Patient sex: F
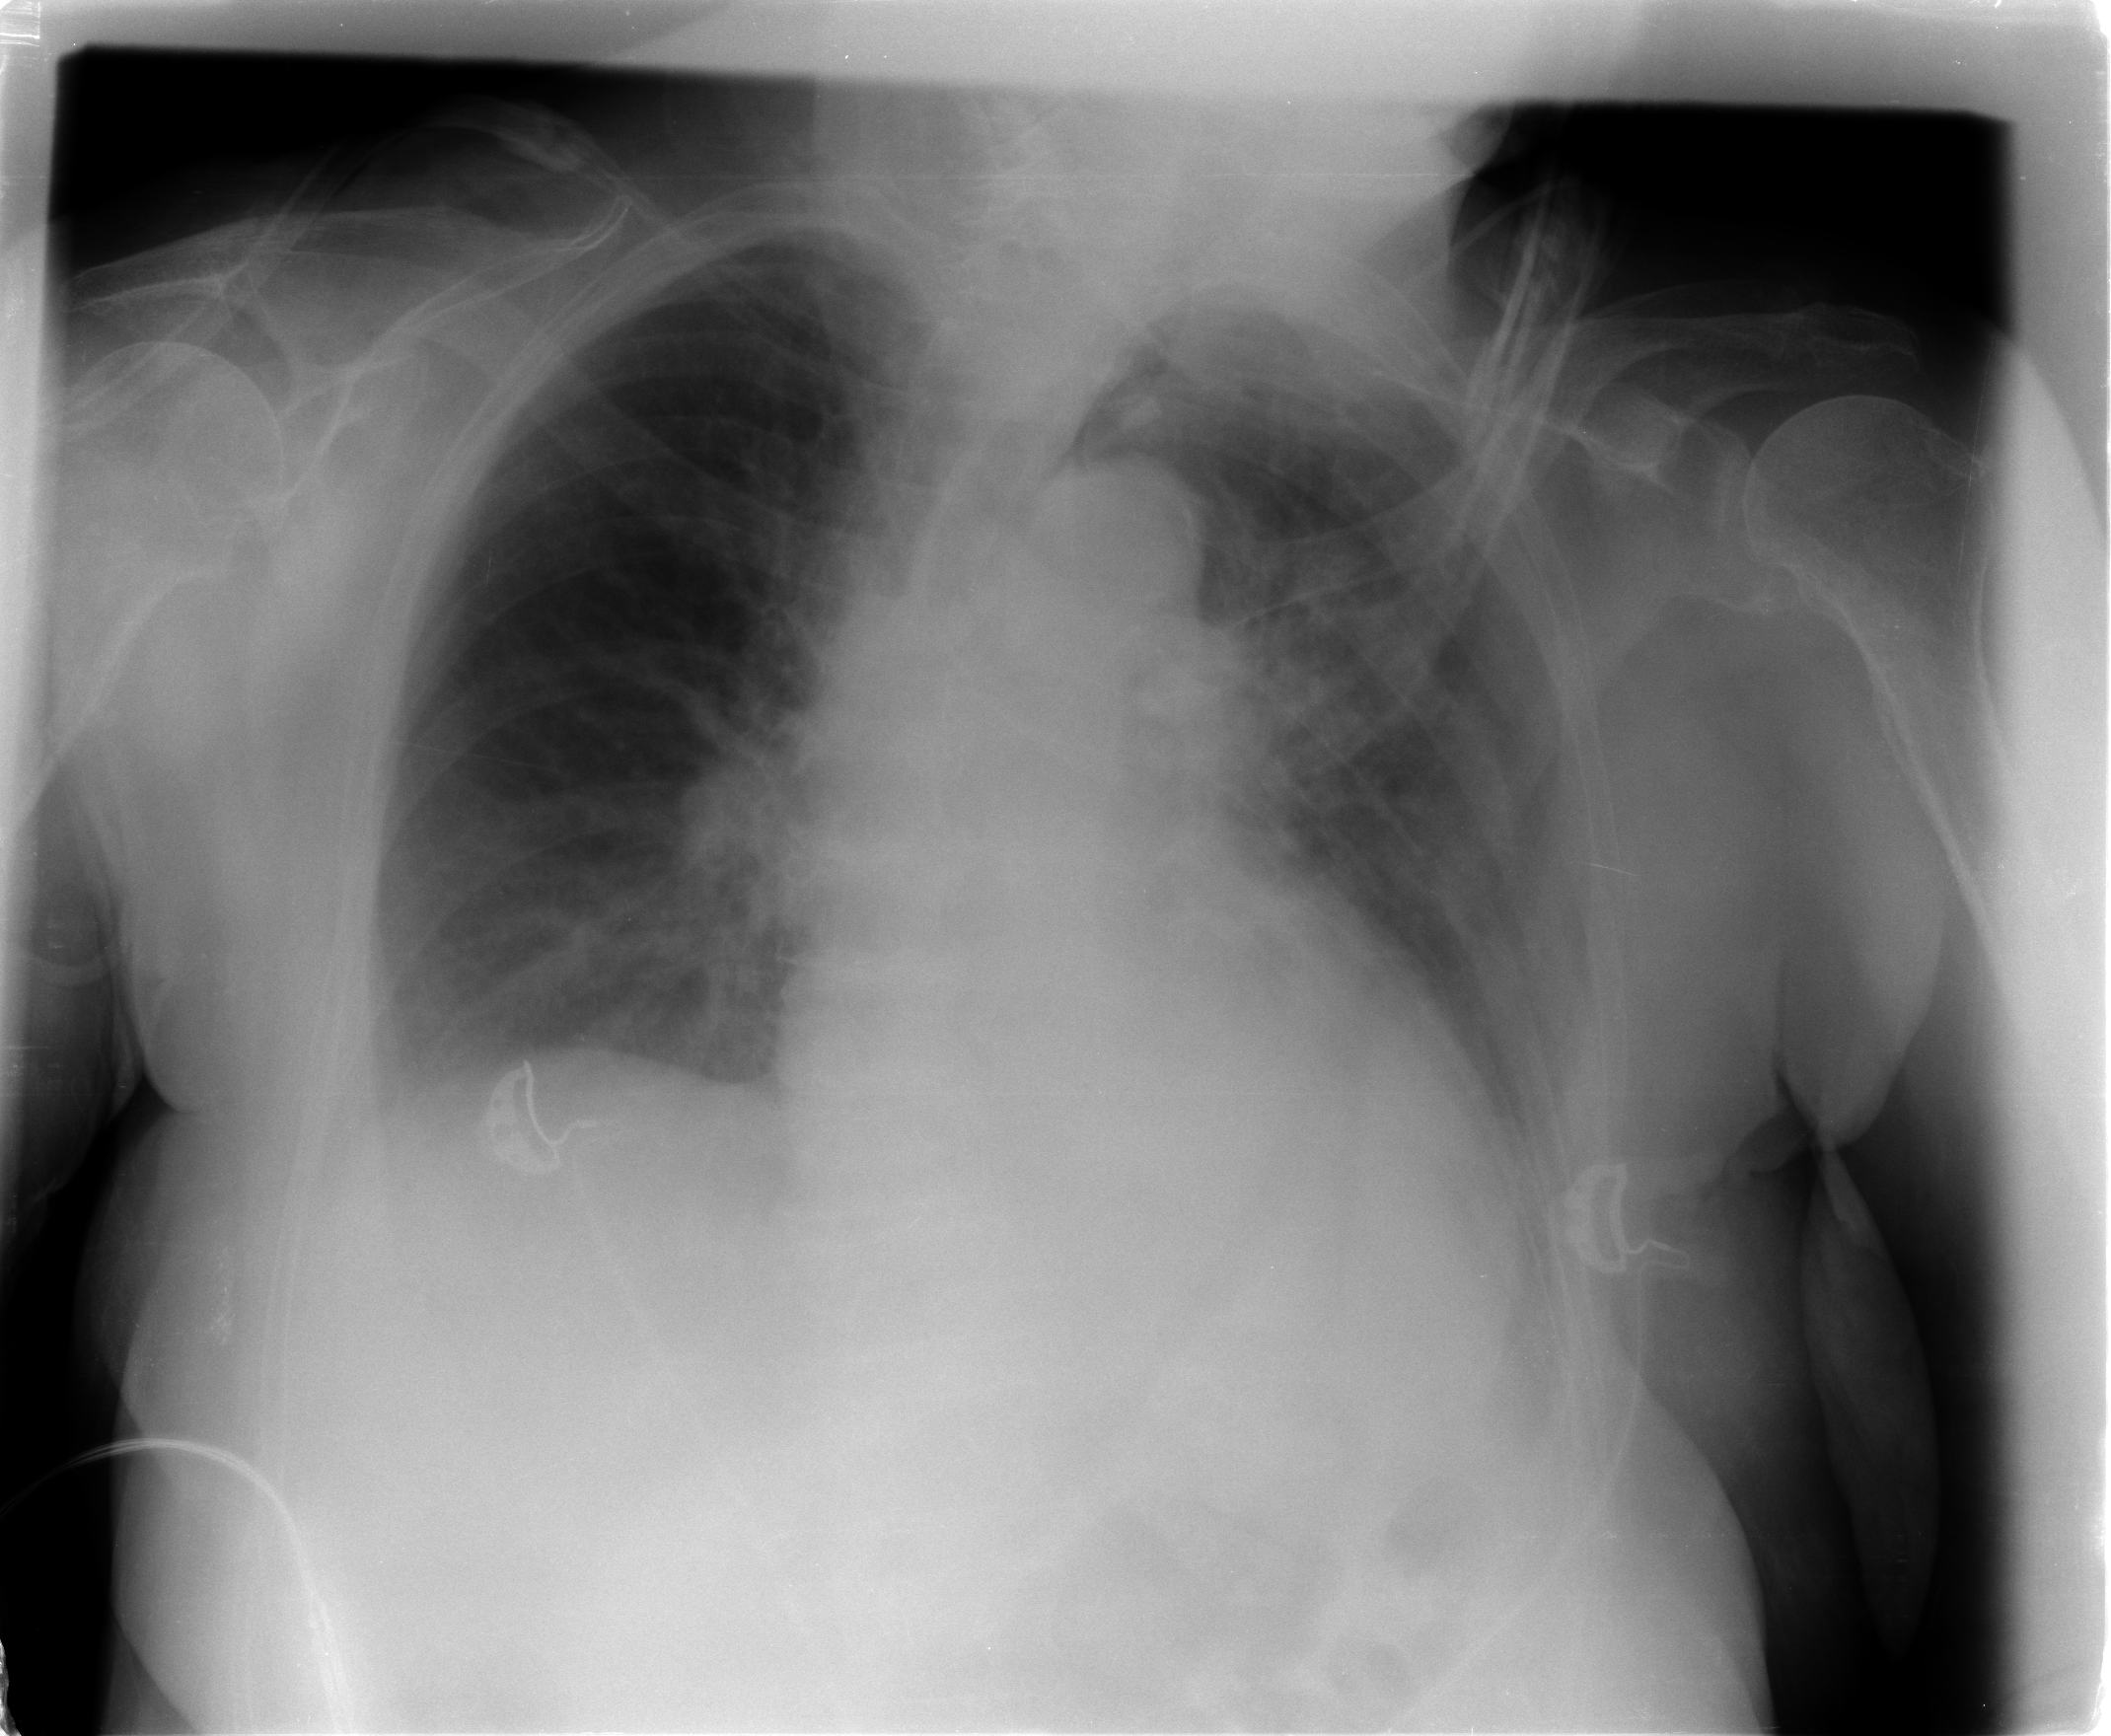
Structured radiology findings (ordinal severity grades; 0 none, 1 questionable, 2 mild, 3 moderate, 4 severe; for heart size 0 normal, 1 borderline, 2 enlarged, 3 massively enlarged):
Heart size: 2
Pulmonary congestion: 0
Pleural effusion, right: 1
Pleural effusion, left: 1
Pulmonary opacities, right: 0
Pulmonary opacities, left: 0
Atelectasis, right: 0
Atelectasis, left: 1